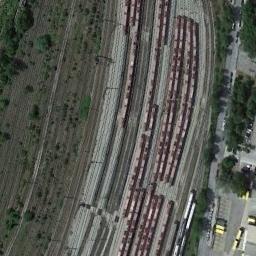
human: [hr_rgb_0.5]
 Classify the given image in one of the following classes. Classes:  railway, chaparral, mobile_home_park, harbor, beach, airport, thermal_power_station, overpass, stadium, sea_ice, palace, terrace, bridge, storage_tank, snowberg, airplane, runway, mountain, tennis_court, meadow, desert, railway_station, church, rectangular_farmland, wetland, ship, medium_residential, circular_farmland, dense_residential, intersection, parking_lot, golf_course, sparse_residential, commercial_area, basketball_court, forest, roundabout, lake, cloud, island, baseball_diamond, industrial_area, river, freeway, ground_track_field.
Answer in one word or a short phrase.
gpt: railway